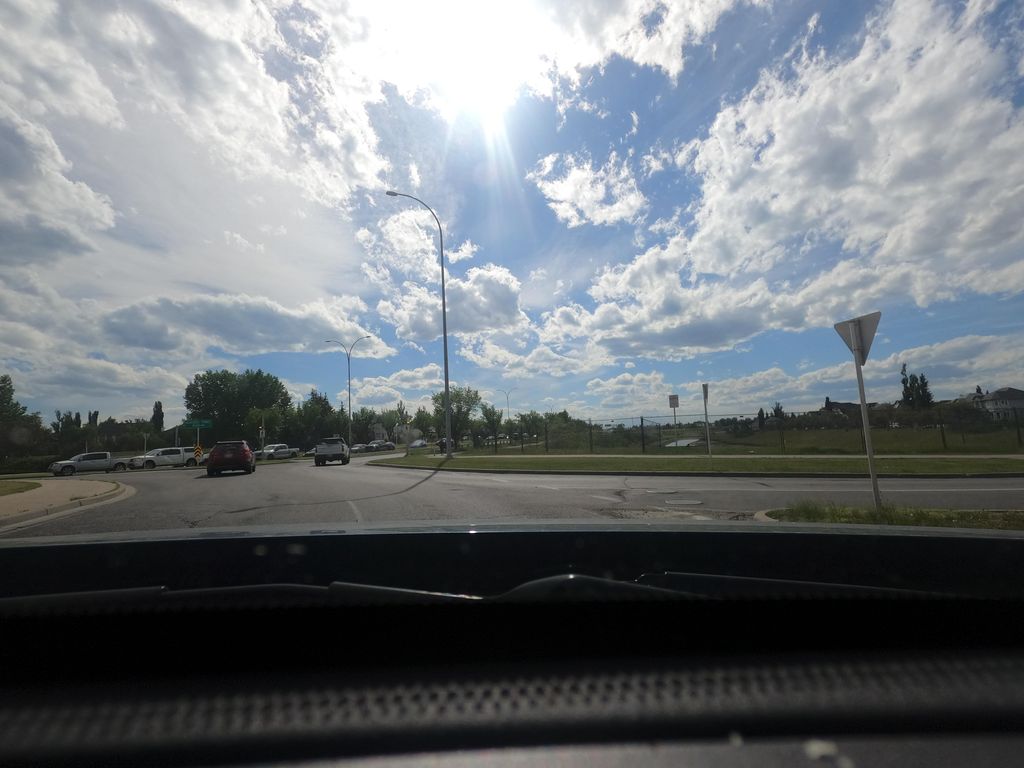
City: calgary